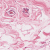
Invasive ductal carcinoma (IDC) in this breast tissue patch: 0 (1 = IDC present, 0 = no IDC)